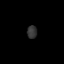
Tissue: lung
Cell type: Endothelial cells
Senescence score: 0.6102
Nuclear area (px): 124
Mean DAPI intensity: 52.145